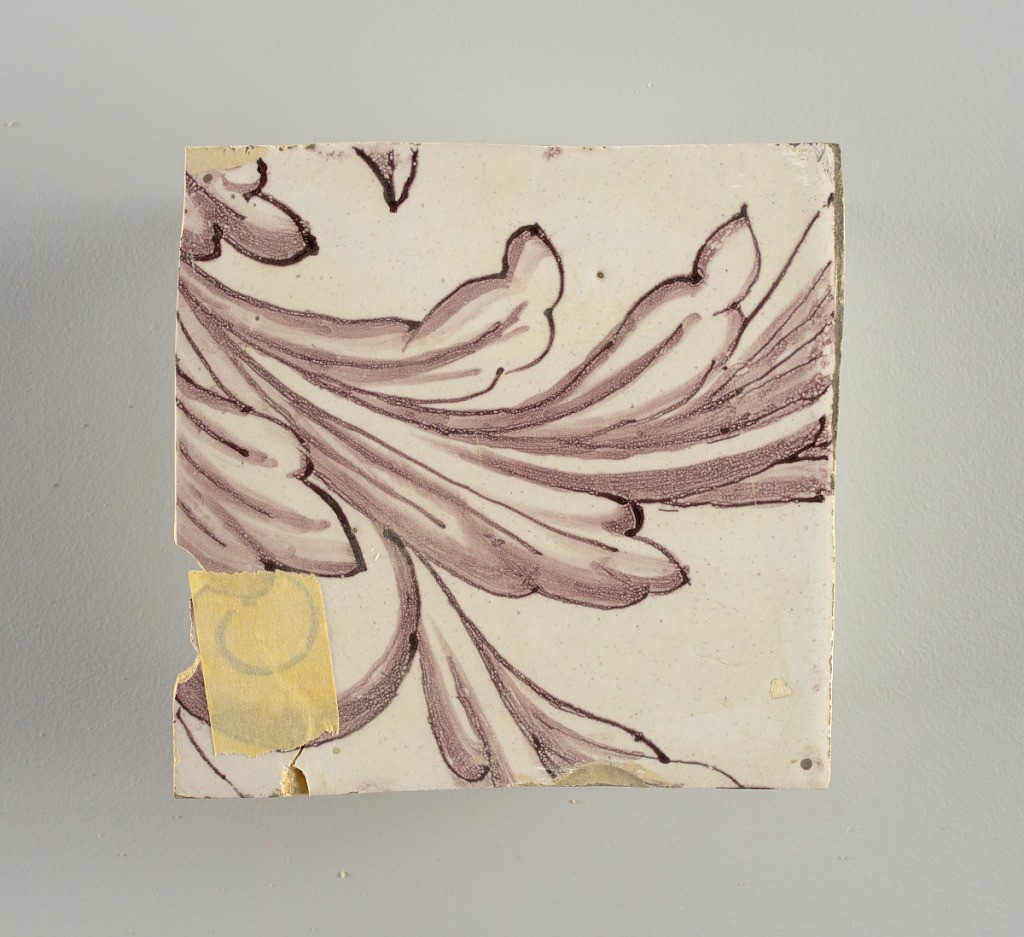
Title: Tile wall facing
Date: ca. 1725
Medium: Tin-glazed earthenware, underglaze
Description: Horizontal rectangle.  Thirty tiles wide and twenty-three tiles high with opening for fireplace eleven tiles wide and ten high.  Foliage arabesques disposed about three vertical axes from which are emphazised by urns at center and right, and at left by the figure of a standing woman carrying an infant on her arm and accompanied by two children.